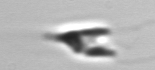
Label: Chrysochromulina_lanceolata